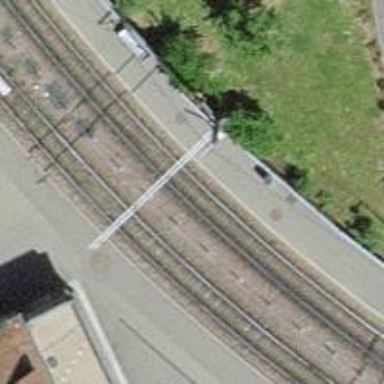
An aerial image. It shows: Tram railway with 1 track and contact lines for electrification.